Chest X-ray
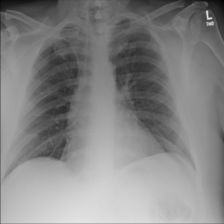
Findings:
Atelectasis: negative
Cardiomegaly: negative
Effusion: negative
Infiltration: negative
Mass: negative
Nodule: positive
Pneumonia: negative
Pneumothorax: negative
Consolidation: negative
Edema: negative
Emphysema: negative
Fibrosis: negative
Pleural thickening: negative
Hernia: negative